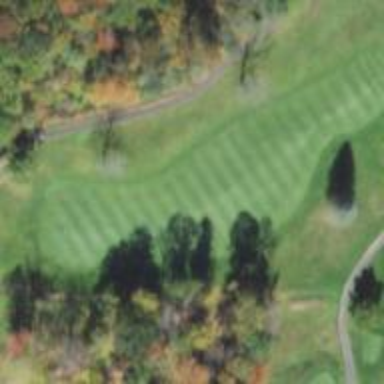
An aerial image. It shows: Golf fairway in the image.